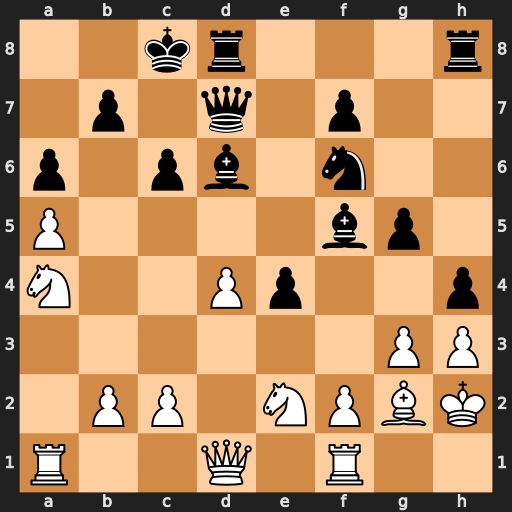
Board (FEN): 2kr3r/1p1q1p2/p1pb1n2/P4bp1/N2Pp2p/6PP/1PP1NPBK/R2Q1R2
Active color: w
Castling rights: -
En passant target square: -
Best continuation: Nb6+ Kb8 Nxd7+